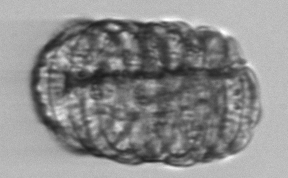
Label: Polykrikos